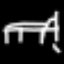
Label: bed